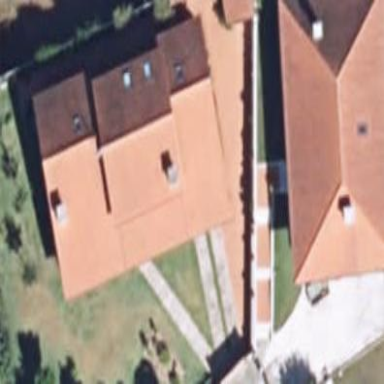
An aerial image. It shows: Simple and straightforward house.